Question: I have created 2 temp tables, '#Table1' being the source and '#Table2' being the output table. I have to traverse through each row on '#Table1' to make the necessary calculations before inserting each row into '#Table2' because the calculation is also dependent on previous rows in '#Table2'.
I have all the rows in the order I want, and have all the calculations working perfectly. The only problem is that when I go through my 30,000 rows of test data, it takes over 30 minutes. Which means when I expand the query to the full scope of over 2,000,000 rows it will take far too long.

My solution on traversing through each record in '#Table1' to come up with '#Table2' is provided below.
'''
exec [database_name].dbo.drop_if_exists '#Table2'
create table #Table2 (ID int, Shipment varchar(8), Delivery int, Arrival datetime, ETA datetime, ETA_TimeStamp datetime, Compliant int)
declare @z int
declare @currentShipment varchar(8)
declare @currentStop int
declare @previousID int
declare @previousETA datetime
set @z = 1
while @z <= (Select max(ID) from #Table1)
Begin
Set @currentShipment = (Select Shipment from #Table1 where ID = @z)
Set @currentStop = (Select Delivery from #Table1 where ID = @z)
Set @previousID = (Select max(ID) from #Table2 where Shipment = @currentShipment AND Delivery = @currentStop AND ID < @Z AND Compliant = 1)
Set @previousETA = (Select ETA from #Table2 where ID = @previousID)
if (Select count(Shipment) from #Table2 where Shipment = @currentShipment AND Delivery = @currentStop AND ID < @Z AND Compliant = 1) = 0
BEGIN
insert into #Table2 Select ID
, Shipment
, Delivery
, Arrival
, ETA
, ETA_Timestamp
, Compliant_Prelim as [Compliant]
from #Table1
where ID = @Z
END
if (Select count(Shipment) from #Table2 where Shipment = @currentShipment AND Delivery = @currentStop AND ID < @Z AND Compliant = 1) > 0
BEGIN
insert into #Table2 Select ID
, Shipment
, Delivery
, Arrival
, ETA
, ETA_Timestamp
, case when (Select Compliant_Prelim from #Table1 where ID = @z) = 1
AND ETA_TimeStamp <= dateadd(hh, -1, @previousETA)
then 1
else 0 end as [Compliant]
from #Table1
where ID = @Z
END
Set @z = @z + 1
End
Select * from #Table2
'''
How do I speed up the insert statement given this example?
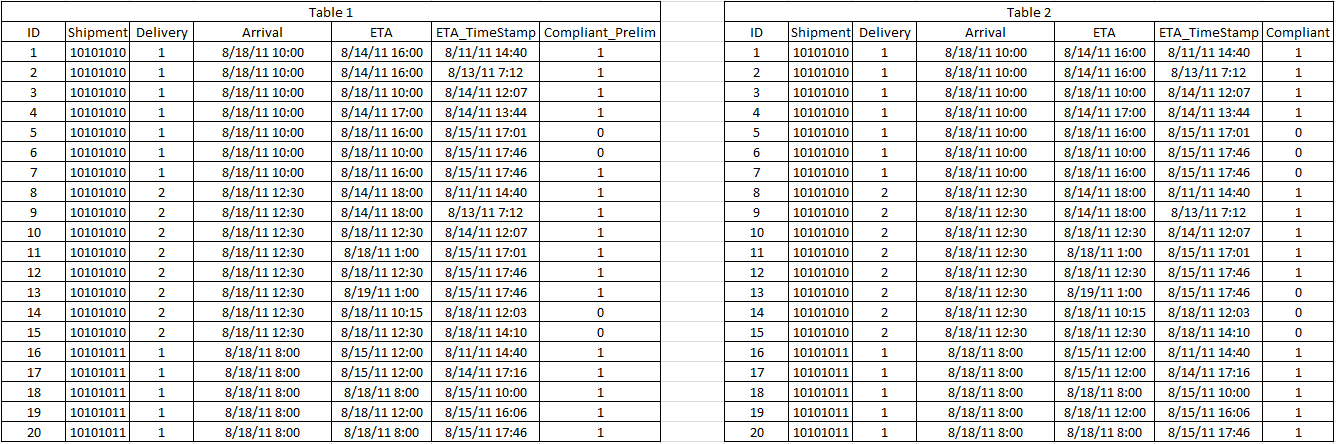
Answer: The performance isn't in the "insert" itself. It is in the queries used to create the data (the 'select' part of the 'insert'). To fix this, consider the following.
Make sure that the 'id' column in '#table1' has an index:
'''
create index on #table1(id);
'''
And make sure that '#table2(shipment)' has an index:
'''
create index on #table2(shipment);
'''